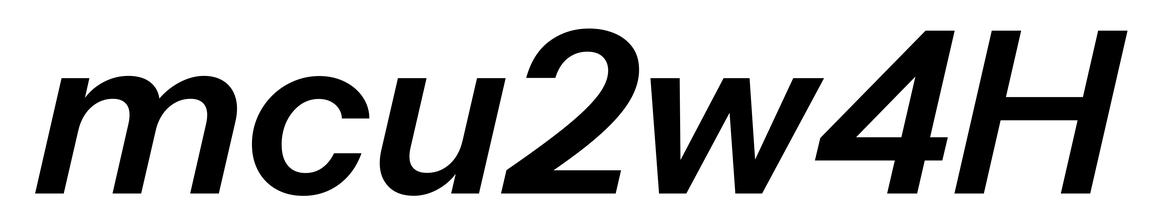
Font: InstrumentSans-Italic_SemiBold_Italic